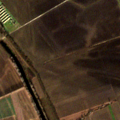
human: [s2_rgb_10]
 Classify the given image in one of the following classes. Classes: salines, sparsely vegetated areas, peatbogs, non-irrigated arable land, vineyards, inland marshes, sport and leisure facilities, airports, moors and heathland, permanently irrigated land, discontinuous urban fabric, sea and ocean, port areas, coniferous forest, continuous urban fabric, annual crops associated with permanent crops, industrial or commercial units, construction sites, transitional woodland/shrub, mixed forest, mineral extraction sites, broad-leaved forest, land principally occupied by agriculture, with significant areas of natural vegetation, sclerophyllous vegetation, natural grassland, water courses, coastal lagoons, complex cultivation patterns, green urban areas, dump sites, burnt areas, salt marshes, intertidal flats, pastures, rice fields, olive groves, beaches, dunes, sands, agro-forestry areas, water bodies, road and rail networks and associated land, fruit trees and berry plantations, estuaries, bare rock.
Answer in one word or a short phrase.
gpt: non-irrigated arable land, broad-leaved forest